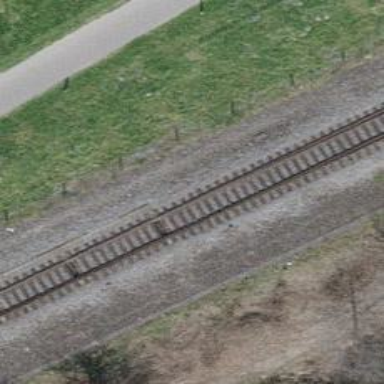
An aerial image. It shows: Railway switch.